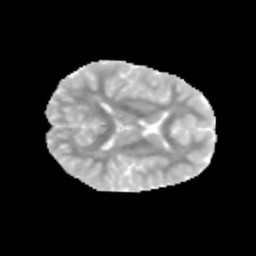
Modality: MD
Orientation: axial
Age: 10
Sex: male
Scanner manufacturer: siemens
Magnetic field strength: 3 T
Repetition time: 3.8 s
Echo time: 0.07 s